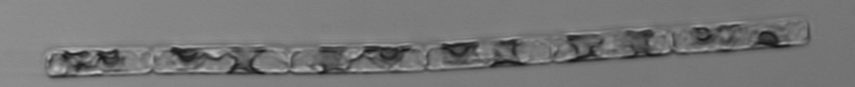
Label: Guinardia_delicatula